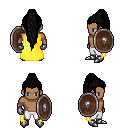
a pixel art fantasy rpg character, male body template, human, dark skin, yellow cape, white pants, black extra-long topknot hairstyle, metal gloves, metal boots, shield, four views (front, back, left, right), 2x2 character sprite sheet, small pixel art, hard edges, no anti-aliasing